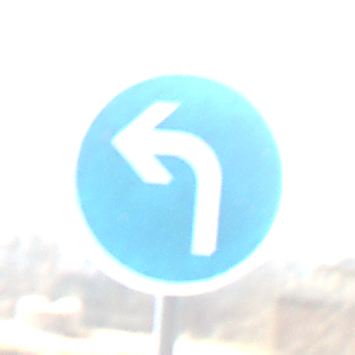
Verkehrszeichen: VorgeschriebeneFahrtrichtungLinks
Umgebung: Outdoor, Suburban
Tageszeit: MorningAfternoon
Wetter: PartlyCloudy
Licht: Natural
Jahreszeit: NotSpecified
Kontrast: HighContrast